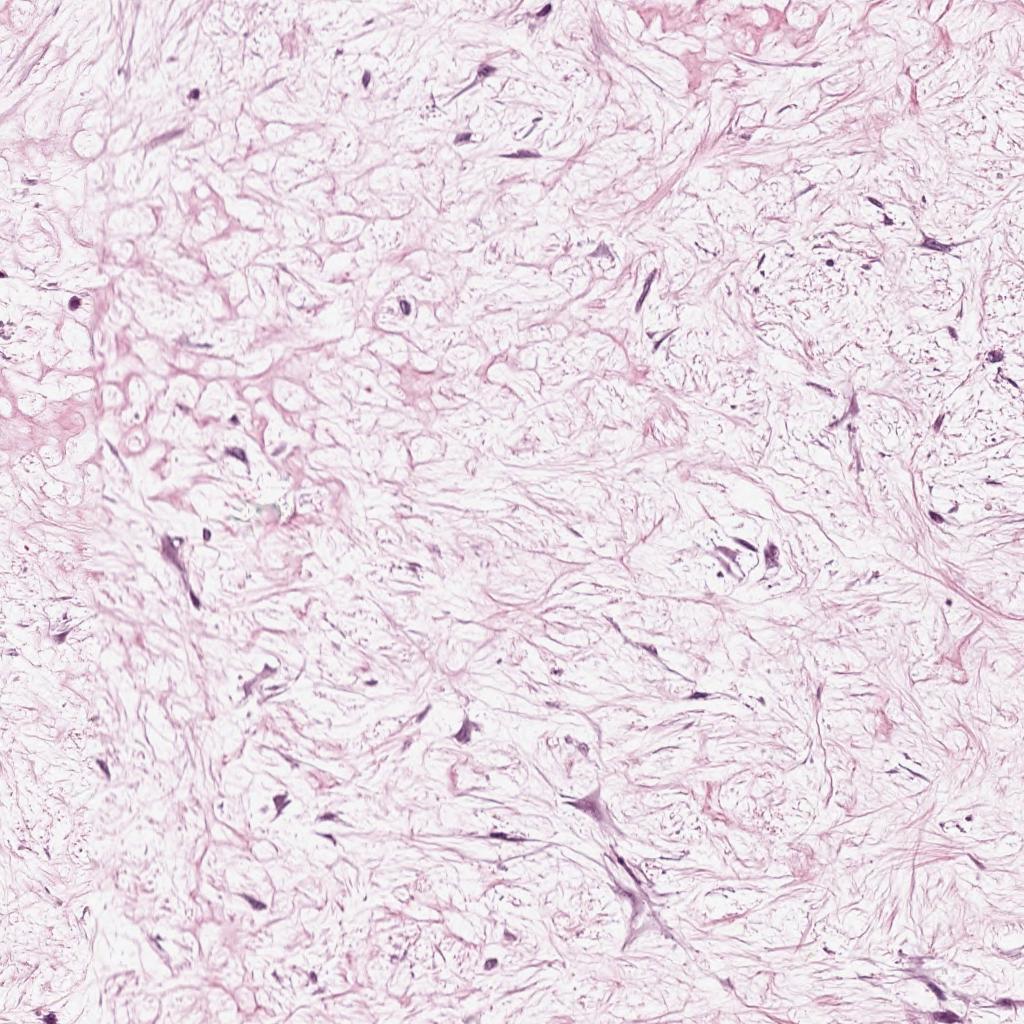
Label: Non-Viable-Tumor